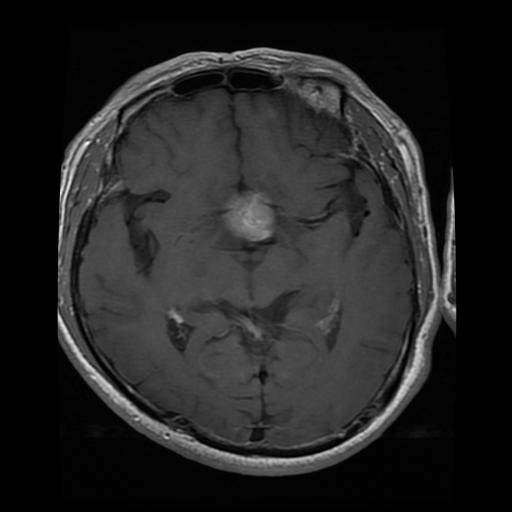
Label: pituitary